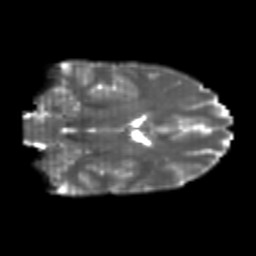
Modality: T2w
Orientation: coronal
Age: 25
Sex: male
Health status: healthy
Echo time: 0.074 s